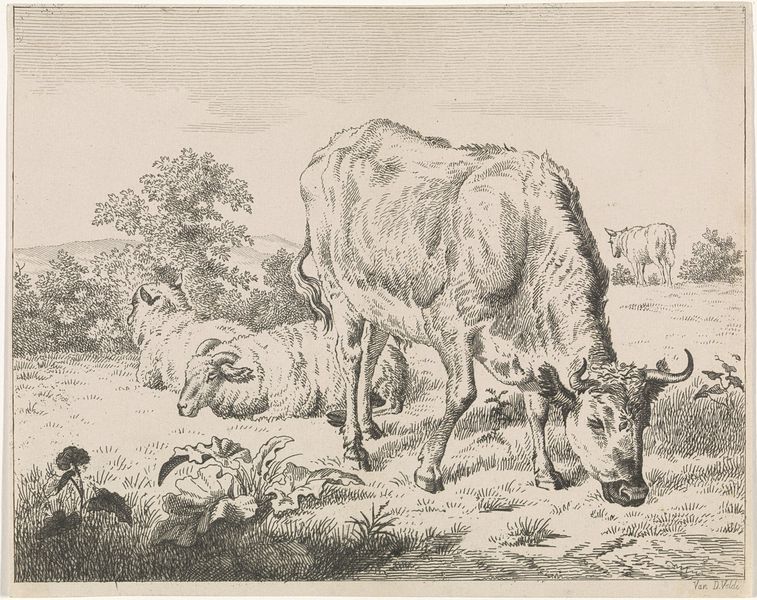
Titel: Grazende koe bij twee schapen
Künstler: Adriaen van de Velde
Standort: Amsterdam
Institution: Rijksmuseum
Schlagwörter: gravure, arbre, paysage, herbes, vache, herbe, animaux, végétal, feuille, vaches, mouton, laine, brebis, corne